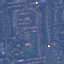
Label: Residential